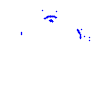
Particle: kaon